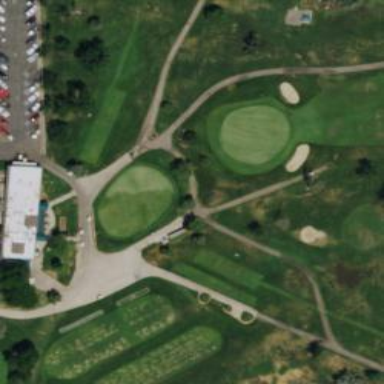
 specifically golf cart path. It has grade1 tracktype suitable for golf carts."